Question: why javascript files are loading twice twice?
'''
$(window).load(function() {
$(function() {
console.log('hi');
});
});
'''
this is the console output:

both the vm and the Categories are the same file
the problem is not just with the console.log, any function that i call like jquery "click" is triggered twice!
scrollingPage.js:
'''
/**
* fullPage 1.3.1
* https://github.com/alvarotrigo/fullPage.js
* MIT licensed
*
* Copyright (C) 2013 alvarotrigo.com - A project by Alvaro Trigo
*/
(function($) {
$('.PageData').live('mouseleave' ,function(){
window.windowScrollOF = false;
});
$('.PageData').live('mouseenter', function(){
window.windowScrollOF = true;
});
$('.CatData').live('mouseleave' ,function(){
window.windowScrollOF = false;
});
$('.CatData').live('mouseenter', function(){
window.windowScrollOF = true;
});
$.fn.fullpage = function(options) {
// Create some defaults, extending them with any options that were provided
options = $.extend({
"verticalCentered" : true,
'resize' : true,
'slidesColor' : [],
'anchors':[],
'scrollingSpeed': 1200,
'easing': 'easeInQuart',
'menu': false,
'navigation': false,
'navigationPosition': 'right',
'navigationColor': '#000',
'controlArrowColor': '#fff',
'loopBottom': false,
'loopTop': false,
'loopHorizontal': false,
'autoScrolling': true,
'scrollOverflow': false,
'css3': false,
'paddingTop': null,
'paddingBottom': null,
'fixedElements': null,
//events
'afterLoad': null,
'onLeave': null,
'afterRender': null,
'afterSlideLoad': null
}, options);
//Defines the delay to take place before being able to scroll to the next section
//BE CAREFUL! Not recommened to change it under 400 for a good behavior in laptops and
//Apple devices (laptops, mouses...)
var scrollDelay = 50;
$.fn.fullpage.setAutoScrolling = function(value){
options.autoScrolling = value;
var element = $('.section.active');
if(options.autoScrolling){
$('html, body').css({
'overflow' : 'hidden',
'height' : '100%'
});
if(element.length){
//moving the container up
if(options.css3){
var translate3d = 'translate3d(0px, -' + element.position().top + 'px, 0px)';
transformContainer(translate3d, false)
}else{
//deleting the possible negative top
$('#superContainer').css('top', '-' + element.position().top + 'px');
}
}
}else{
$('html, body').css({
'overflow' : 'auto',
'height' : 'auto'
});
if(options.css3){
//moving the container up
var translate3d = 'translate3d(0px, 0px, 0px)';
transformContainer(translate3d, false)
}else{
//deleting the possible negative top
$('#superContainer').css('top', '0px');
}
//scrolling the page to the section with no animation
$('html, body').scrollTop(element.position().top);
}
};
//flag to avoid very fast sliding for landscape sliders
var slideMoving = false;
var isTablet = navigator.userAgent.match(/(iPhone|iPod|iPad|Android|BlackBerry|Windows Phone)/);
var windowsHeight = $(window).height();
var isMoving = false;
var lastScrolledDestiny;
addScrollEvent();
$('body').wrapInner('<div id="superContainer" />');
//creating the navigation dots
if (options.navigation) {
$('body').append('<div id="fullPage-nav"><ul></ul></div>');
var nav = $('#fullPage-nav');
nav.css('color', options.navigationColor);
if (options.navigationPosition === 'right') {
nav.css('right', '17px');
} else {
nav.css('left', '17px');
}
}
$('.section').each(function(index){
var slides = $(this).find('.slide');
var numSlides = slides.length;
if(!index){
$(this).addClass('active');
}
$(this).css('height', windowsHeight + 'px');
if(options.paddingTop && options.paddingBottom){
$(this).css('padding', options.paddingTop + ' 0 ' + options.paddingBottom + ' 0');
}
if (typeof options.slidesColor[index] !== 'undefined') {
$(this).css('background-color', options.slidesColor[index]);
}
if (typeof options.anchors[index] !== 'undefined') {
$(this).attr('data-anchor', options.anchors[index]);
}
if (options.navigation) {
var link = '';
if(options.anchors.length){
link = options.anchors[index];
}
nav.find('ul').append('<li><a href="#' + link + '"><span></span></a></li>');
}
// if there's any slide
if (numSlides > 0) {
var sliderWidth = numSlides * 100;
var slideWidth = 100 / numSlides;
slides.wrapAll('<div class="slidesContainer" />');
slides.parent().wrap('<div class="slides" />');
$(this).find('.slidesContainer').css('width', sliderWidth + '%');
$(this).find('.slides').after('<div class="controlArrow prev"></div><div class="controlArrow next"></div>');
$(this).find('.controlArrow.next').css('border-color', +options.controlArrowColor);
$(this).find('.controlArrow.prev').css('border-color', + options.controlArrowColor);
if(!options.loopHorizontal){
$(this).find('.controlArrow.prev').show();
}
slides.each(function(index) {
if(!index){
$(this).addClass('active');
}
$(this).css('width', slideWidth + '%');
if(options.verticalCentered){
addTableClass($(this));
}
});
}else{
if(options.verticalCentered){
addTableClass($(this));
$(this).addClass('active');
}
}
}).promise().done(function(){
$.fn.fullpage.setAutoScrolling(options.autoScrolling);
$.isFunction( options.afterRender ) && options.afterRender.call( this);
//fixed elements need to be moved out of the plugin container due to problems with CSS3.
if(options.fixedElements && options.css3){
$(options.fixedElements).appendTo('body');
}
//vertical centered of the navigation + first bullet active
if(options.navigation){
nav.css('margin-top', '-' + (nav.height()/2) + 'px');
nav.find('li').first().find('a').addClass('active');
}
//moving the menu outside the main container (avoid problems with fixed positions when using CSS3 tranforms)
if(options.menu && options.css3){
$(options.menu).appendTo('body');
}
if(options.scrollOverflow){
//after DOM and images are loaded
$(window).on('load', function() {
$('.section').each(function(){
var slides = $(this).find('.slide');
if(slides.length){
slides.each(function(){
createSlimScrolling($(this));
});
}else{
createSlimScrolling($(this));
}
});
});
}
$(window).on('load', function() {
scrollToAnchor();
});
});
var scrollId;
var isScrolling = false;
//when scrolling...
$(window).scroll(function(e){
if(!options.autoScrolling){
var currentScroll = $(window).scrollTop();
var scrolledSections = $('.section').map(function(){
if ($(this).offset().top < (currentScroll + 100)){
return $(this);
}
});
//geting the last one, the current one on the screen
var currentSection = scrolledSections[scrolledSections.length-1];
//executing only once the first time we reach the section
if(!currentSection.hasClass('active')){
isScrolling = true;
var yMovement = getYmovement(currentSection);
$('.section.active').removeClass('active');
currentSection.addClass('active');
var anchorLink = currentSection.data('anchor');
$.isFunction( options.onLeave ) && options.onLeave.call( this, currentSection.index('.section'), yMovement);
$.isFunction( options.afterLoad ) && options.afterLoad.call( this, anchorLink, (currentSection.index('.section') + 1));
activateMenuElement(anchorLink);
activateNavDots(anchorLink, 0);
if(options.anchors.length && !isMoving){
//needed to enter in hashChange event when using the menu with anchor links
lastScrolledDestiny = anchorLink;
location.hash = anchorLink;
}
//small timeout in order to avoid entering in hashChange event when scrolling is not finished yet
clearTimeout(scrollId);
scrollId = setTimeout(function(){
isScrolling = false;
}, 100);
}
}
});
var touchStartY = 0;
var touchStartX = 0;
var touchEndY = 0;
var touchEndX = 0;
/* Detecting touch events
* As we are changing the top property of the page on scrolling, we can not use the traditional way to detect it.
* This way, the touchstart and the touch moves shows an small difference between them which is the
* used one to determine the direction.
*/
$(document).on('touchmove', function(event){
if(options.autoScrolling && isTablet){
//preventing the easing on iOS devices
event.preventDefault();
var e = event.originalEvent;
var touchMoved = false;
if (!isMoving) { //if theres any #
touchEndY = e.touches[0].pageY;
touchEndX = e.touches[0].pageX;
//if movement in the X axys is bigger than in the Y and the currect section has slides...
if($('.section.active').find('.slides').length && Math.abs(touchStartX - touchEndX) > Math.abs(touchStartY - touchEndY) ){
if(touchStartX > touchEndX){
$('.section.active').find('.controlArrow.next').trigger('click');
}
else if(touchStartX < touchEndX){
$('.section.active').find('.controlArrow.prev').trigger('click');
}
}
//vertical scrolling
else{
var scrollable = $('.section.active').find('.scrollable');
if(touchStartY > touchEndY){
if(scrollable.length > 0 ){
//is the scrollbar at the end of the scroll?
if(isScrolled('bottom', scrollable)){
$.fn.fullpage.moveSlideDown();
}else{
return true;
}
}else{
// moved down
$.fn.fullpage.moveSlideDown();
}
} else {
if(scrollable.length > 0){
//is the scrollbar at the start of the scroll?
if(isScrolled('top', scrollable)){
$.fn.fullpage.moveSlideUp();
}
else{
return true;
}
}else{
// moved up
$.fn.fullpage.moveSlideUp();
}
}
}
}
}
});
$(document).on('touchstart', function(event){
if(options.autoScrolling && isTablet){
var e = event.originalEvent;
touchStartY = e.touches[0].pageY;
touchStartX = e.touches[0].pageX;
}
});
/**
* Detecting mousewheel scrolling
*
* http://blogs.sitepointstatic.com/examples/tech/mouse-wheel/index.html
* http://www.sitepoint.com/html5-javascript-mouse-wheel/
*/
function MouseWheelHandler(e) {
if(window.windowScrollOF){
return;
}
if(options.autoScrolling){
// cross-browser wheel delta
e = window.event || e;
var delta = Math.max(-1, Math.min(1,
(e.wheelDelta || -e.detail)));
var scrollable;
var activeSection = $('.section.active');
if (!isMoving) { //if theres any #
//if there are landscape slides, we check if the
scrolling bar is in the current one or not
if(activeSection.find('.slides').length){
// MAKE THE PAGE SCROLL ON MOUSE
// scrollable= activeSection.find('.slide.active').find('.scrollable');
}else{
// scr
ollable = activeSection.find('.scrollable');
}
//scrolling down?
if (delta < 0) {
if(scrollable.length > 0 ){
//is the scrollbar at the end of the scroll?
if(isScrolled('bottom', scrollable)){
$.fn.fullpage.moveSlideDown();
}else{
return true; //normal scroll
}
}else{
$.fn.fullpage.moveSlideDown();
}
}
//scrolling up?
else {
if(scrollable.length > 0){
//is the scrollbar at the start of the scroll?
if(isScrolled('top', scrollable)){
$.fn.fullpage.moveSlideUp();
}else{
return true; //normal scroll
}
}else{
$.fn.fullpage.moveSlideUp();
}
}
}
return false;
}
}
function addScrollEvent(){
if (document.addEventListener) {
document.addEventListener("mousewheel", MouseWheelHandler, false); //IE9, Chrome, Safari, Oper
document.addEventListener("DOMMouseScroll", MouseWheelHandler, false); //Firefox
} else {
document.attachEvent("onmousewheel", MouseWheelHandler); //IE 6/7/8
}
}
$.fn.fullpage.moveSlideUp = function(){
var prev = $('.section.active').prev('.section');
//looping to the bottom if there's no more sections above
if(options.loopTop && !prev.length){
prev = $('.section').last();
}
if (prev.length > 0 || (!prev.length && options.loopTop)){
scrollPage(prev);
}
};
$.fn.fullpage.moveSlideDown = function (){
var next = $('.section.active').next('.section');
//looping to the top if there's no more sections below
if(options.loopBottom && !next.length){
next = $('.section').first();
}
if (next.length > 0 || (!next.length && options.loopBottom)){
scrollPage(next);
}
};
$.fn.fullpage.moveToSlide = function (index){
var destiny = '';
if(isNaN(index)){
destiny = $('[data-anchor="'+index+'"]');
}else{
destiny = $('.section').eq( (index -1) );
}
if (destiny.length > 0) {
scrollPage(destiny);
}
};
function scrollPage(element, callback) {
var scrollOptions = {}, scrolledElement;
var dest = element.position();
var dtop = dest !== null ? dest.top : null;
var yMovement = getYmovement(element);
var anchorLink = element.data('anchor');
var sectionIndex = element.index('.section');
var leavingSection = sectionIndex;
element.addClass('active').siblings().removeClass('active');
//preventing from activating the MouseWheelHandler event
//more than once if the page is scrolling
isMoving = true;
if(!$.isFunction( callback )){
if(typeof anchorLink !== 'undefined'){
location.hash = anchorLink;
}else{
location.hash = '';
}
}
if(options.autoScrolling){
scrollOptions['top'] = -dtop;
scrolledElement = '#superContainer';
}else{
scrollOptions['scrollTop'] = dtop;
scrolledElement = 'html, body';
}
//calculating the index of the section we are leaving
if(yMovement === 'up'){
leavingSection +=2;
}
if(options.css3 && options.autoScrolling){
$.isFunction( options.onLeave ) && options.onLeave.call( this, leavingSection, yMovement);
var translate3d = 'translate3d(0px, -' + dtop + 'px, 0px)';
transformContainer(translate3d, true);
setTimeout(function(){
$.isFunction( options.afterLoad ) && options.afterLoad.call( this, anchorLink, (sectionIndex + 1));
setTimeout(function(){
isMoving = false;
$.isFunction( callback ) && callback.call( this);
}, scrollDelay);
}, options.scrollingSpeed);
}else{
$.isFunction( options.onLeave ) && options.onLeave.call( this, leavingSection, yMovement);
$(scrolledElement).animate(
scrollOptions
, options.scrollingSpeed, options.easing, function() {
//callback
$.isFunction( options.afterLoad ) && options.afterLoad.call( this, anchorLink, (sectionIndex + 1));
setTimeout(function(){
isMoving = false;
$.isFunction( callback ) && callback.call( this);
}, scrollDelay);
});
}
//flag to avoid callingn 'scrollPage()' twice in case of using anchor links
lastScrolledDestiny = anchorLink;
//avoid firing it twice (as it does also on scroll)
if(options.autoScrolling){
activateMenuElement(anchorLink);
activateNavDots(anchorLink, sectionIndex);
}
}
function scrollToAnchor(){
//getting the anchor link in the URL and deleting the '#'
var value = window.location.hash.replace('#', '').split('/');
var section = value[0];
var slide = value[1];
if(section){ //if theres any #
scrollPageAndSlide(section, slide);
}
}
//detecting any change on the URL to scroll to the given anchor link
//(a way to detect back history button as we play with the hashes on the URL)
$(window).on('hashchange',function(){
if(!isScrolling){
var value = window.location.hash.replace('#', '').split('/');
var section = value[0];
var slide = value[1];
slide = typeof slide == 'undefined' ? 0 : slide ;
/*in order to call scrollpage() only once for each destination at a time
It is called twice for each scroll otherwise, as in case of using anchorlinks 'hashChange'
event is fired on every scroll too.*/
if (section !== lastScrolledDestiny) {
scrollPageAndSlide(section, slide);
} else {
if(window.ontimeTagTrigger == false){
scrollPageAndSlide(section, slide);
window.ontimeTagTrigger = true;
} else {
window.ontimeTagTrigger = false;
}
}
}
});
/**
* Sliding with arrow keys, both, vertical and horizontal
*/
$(document).keydown(function(e) {
//Moving the mian page with the keyboard arrows
if (!isMoving) {
switch (e.which) {
//up
case 38:
case 33:
$.fn.fullpage.moveSlideUp();
break;
//down
case 40:
case 34:
$.fn.fullpage.moveSlideDown();
break;
//left
case 37:
$('.section.active').find('.controlArrow.prev').trigger('click');
break;
//right
case 39:
$('.section.active').find('.controlArrow.next').trigger('click');
break;
default:
return; // exit this handler for other keys
}
}
});
$(document).on('click', '#fullPage-nav a', function(e){
e.preventDefault();
var index = $(this).parent().index();
scrollPage($('.section').eq(index));
});
/**
* Scrolling horizontally when clicking on the slider controls.
*/
$('.section').on('click', '.controlArrow', function() {
//not that fast my friend! :)
if (slideMoving) {
return;
}
slideMoving = true;
var slides = $(this).closest('.section').find('.slides');
var currentSlide = slides.find('.slide.active');
var destiny = null;
currentSlide.removeClass('active');
if ($(this).hasClass('prev')) {
destiny = currentSlide.prev('.slide');
} else {
destiny = currentSlide.next('.slide');
}
//is there isn't a next slide in the secuence?
if(!destiny.length) {
//to the last
if ($(this).hasClass('prev')) {
destiny = currentSlide.siblings(':last');
} else {
destiny = currentSlide.siblings(':first');
}
}
landscapeScroll(slides, destiny);
destiny.addClass('active');
});
/**
* Scrolling horizontally when clicking on the slider controls.
*/
$('.section').on('click', '.toSlide', function(e) {
e.preventDefault();
var slides = $(this).closest('.section').find('.slides');
var currentSlide = slides.find('.slide.active');
var destiny = null;
destiny = slides.find('.slide').eq( ($(this).data('index') -1) );
if(destiny.length > 0){
currentSlide.removeClass('active');
landscapeScroll(slides, destiny);
destiny.addClass('active');
}
});
/**
* Scrolls horizontal sliders.
*/
function landscapeScroll(slides, destiny){
var destinyPos = destiny.position();
var slidesContainer = slides.find('.slidesContainer').parent();
var slideIndex = destiny.index('.slide');
var section = slides.closest('.section');
var sectionIndex = section.index('.section');
var anchorLink = section.data('anchor');
var slideAnchor = destiny.data('anchor');
if(typeof slideAnchor === 'undefined'){
slideAnchor = slideIndex;
}
//only changing the URL if the slides are in the current section (not for resize re-adjusting)
if(section.hasClass('active')){
if(!options.loopBottom){
//hidding it for the fist slide, showing for the rest
section.find('.controlArrow.prev').toggle(slideIndex!=0);
}
//isn't it the first slide?
if(slideIndex){
location.hash = location.hash.split('/')[0] + '/' + slideAnchor;
if(!options.loopBottom){
//hidding it for the last slide, showing for the rest
section.find('.controlArrow.next').toggle(!destiny.is(':last-child'));
}
//first slide
}else{
location.hash = location.hash.split('/')[0];
}
}
if(options.css3){
var translate3d = 'translate3d(-' + destinyPos.left + 'px, 0px, 0px)';
slides.find('.slidesContainer').addClass('easing').css({
'-webkit-transform': translate3d,
'-moz-transform': translate3d,
'-ms-transform':translate3d,
'transform': translate3d
});
setTimeout(function(){
$.isFunction( options.afterSlideLoad ) && options.afterSlideLoad.call( this, anchorLink, (sectionIndex + 1), slideAnchor, slideIndex );
slideMoving = false;
}, options.scrollingSpeed);
}else{
slidesContainer.animate({
scrollLeft : destinyPos.left
}, options.scrollingSpeed, function() {
$.isFunction( options.afterSlideLoad ) && options.afterSlideLoad.call( this, anchorLink, (sectionIndex + 1), slideAnchor, slideIndex);
//letting them slide again
slideMoving = false;
});
}
}
if (!isTablet) {
var resizeId;
//when resizing the site, we adjust the heights of the sections
$(window).resize(function() {
//in order to call the functions only when the resize is finished
//http://stackoverflow.com/questions/<PHONE>/jquery-how-to-call-resize-event-only-once-its-finished-resizing
clearTimeout(resizeId);
resizeId = setTimeout(doneResizing, 500);
});
}
$(window).bind('orientationchange', function() {
doneResizing();
});
/**
* When resizing is finished, we adjust the slides sizes and positions
*/
function doneResizing() {
var windowsWidtdh = $(window).width();
var windowsHeight = $(window).height();
//text and images resizing
if (options.resize) {
resizeMe(windowsHeight, windowsWidtdh);
}
$('.section').each(function(){
var scrollHeight = windowsHeight - parseInt($(this).css('padding-bottom')) - parseInt($(this).css('padding-top'));
//resizing the scrolling divs
if(options.scrollOverflow){
$(this).find('.scrollable').css('height', scrollHeight + 'px').parent().css('height', scrollHeight + 'px');
}
//adjusting the height of the table-cell for IE and Firefox
if(options.verticalCentered){
$(this).find('.tableCell').css('height', windowsHeight + 'px');
}
$(this).css('height', windowsHeight + 'px');
//adjusting the position fo the FULL WIDTH slides...
var slides = $(this).find('.slides');
if (slides.length > 0) {
landscapeScroll(slides, slides.find('.slide.active'));
}
});
//adjusting the position for the current section
var destinyPos = $('.section.active').position();
var activeSection = $('.section.active');
//isn't it the first section?
if(activeSection.index('.section')){
scrollPage(activeSection);
}
}
/**
* Resizing of the font size depending on the window size as well as some of the images on the site.
*/
function resizeMe(displayHeight, displayWidth) {
//Standard height, for which the body font size is correct
var preferredHeight = 825;
var windowSize = displayHeight;
/* Problem to be solved
if (displayHeight < 825) {
var percentage = (windowSize * 100) / preferredHeight;
var newFontSize = percentage.toFixed(2);
$("img").each(function() {
var newWidth = ((80 * percentage) / 100).toFixed(2);
$(this).css("width", newWidth + '%');
});
} else {
$("img").each(function() {
$(this).css("width", '');
});
}*/
if (displayHeight < 825 || displayWidth < 900) {
if (displayWidth < 900) {
windowSize = displayWidth;
preferredHeight = 900;
}
var percentage = (windowSize * 100) / preferredHeight;
var newFontSize = percentage.toFixed(2);
$("body").css("font-size", newFontSize + '%');
} else {
$("body").css("font-size", '100%');
}
}
/**
* Activating the website navigation dots according to the given slide name.
*/
function activateNavDots(name, sectionIndex){
if(options.navigation){
$('#fullPage-nav').find('.active').removeClass('active');
if(name){
$('#fullPage-nav').find('a[href="#' + name + '"]').addClass('active');
}else{
$('#fullPage-nav').find('li').eq(sectionIndex).find('a').addClass('active');
}
}
}
/**
* Activating the website main menu elements according to the given slide name.
*/
function activateMenuElement(name){
if(options.menu){
$(options.menu).find('.active').removeClass('active');
$(options.menu).find('[data-menuanchor="'+name+'"]').addClass('active');
}
}
/**
* Return a boolean depending on whether the scrollable element is at the end or at the start of the scrolling
* depending on the given type.
*/
function isScrolled(type, scrollable){
if(type === 'top'){
return !scrollable.scrollTop();
}else if(type === 'bottom'){
return scrollable.scrollTop() + scrollable.innerHeight() >= scrollable[0].scrollHeight;
}
}
/**
* Retuns 'up' or 'down' depending on the scrolling movement to reach its destination
* from the current section.
*/
function getYmovement(destiny){
var fromIndex = $('.section.active').index('.section');
var toIndex = destiny.index('.section');
if(fromIndex > toIndex){
return 'up';
}
return 'down';
}
function createSlimScrolling(element){
//needed to make 'scrollHeight' work under Opera 12
element.css('overflow', 'hidden');
//in case element is a slide
var section = element.closest('.section');
var contentHeight = element.get(0).scrollHeight - parseInt(section.css('padding-bottom')) - parseInt(section.css('padding-top'));
if ( contentHeight > windowsHeight) {
if(options.verticalCentered){
element.find('.tableCell').wrapInner('<div class="scrollable" />');
}else{
element.wrapInner('<div class="scrollable" />');
}
var scrollHeight = windowsHeight - parseInt(section.css('padding-bottom')) - parseInt(section.css('padding-top'));
element.find('.scrollable').slimScroll({
height: scrollHeight + 'px',
size: '10px',
alwaysVisible: true
});
}
//undo
element.css('overflow', '');
}
function addTableClass(element){
element.addClass('table').wrapInner('<div class="tableCell" style="height:' + windowsHeight + 'px;" />');
}
/**
* Adds a css3 transform property to the container class with or without animation depending on the animated param.
*/
function transformContainer(translate3d, animated){
$('#superContainer').toggleClass('easing', animated);
$('#superContainer').css({
'-webkit-transform': translate3d,
'-moz-transform': translate3d,
'-ms-transform':translate3d,
'transform': translate3d
});
}
/**
* Scrolls to the given section and slide
*/
function scrollPageAndSlide(section, slide){
var element = $('[data-anchor="'+section+'"]');
$('.CatBox.visible').removeClass('visible')
$('.MainCats').fadeOut();
$('.CloseCatBox').css({
visibility: 'hidden'
});
scrollPage(element, function(){
if(typeof slide != 'undefined'){
var slides = element.find('.slides');
var destiny = slides.find('[data-anchor="'+slide+'"]');
if(!destiny.length){
destiny = slides.find('.slide').eq(slide);
}
slides.find('.slide').first().removeClass('active');
landscapeScroll(slides, destiny);
destiny.addClass('active');
}
});
}
};
})(jQuery);
'''
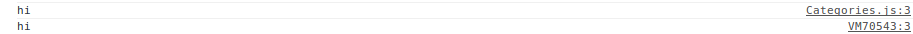
Answer: Your problem is that 'Categories.js' and all other scripts placed in the 'body' are loaded two times, once by the 'script' tag and another time by jQuery using AJAX.
The reason for that is, that you have 'script' tags in the 'body' of your site in combination with the line '118' in 'scrollingPage.js':
'''
$('body').wrapInner('<div id="superContainer" />');
'''
<URL>.
- - 'body'- 'body''scrollingPage.js'